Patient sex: M
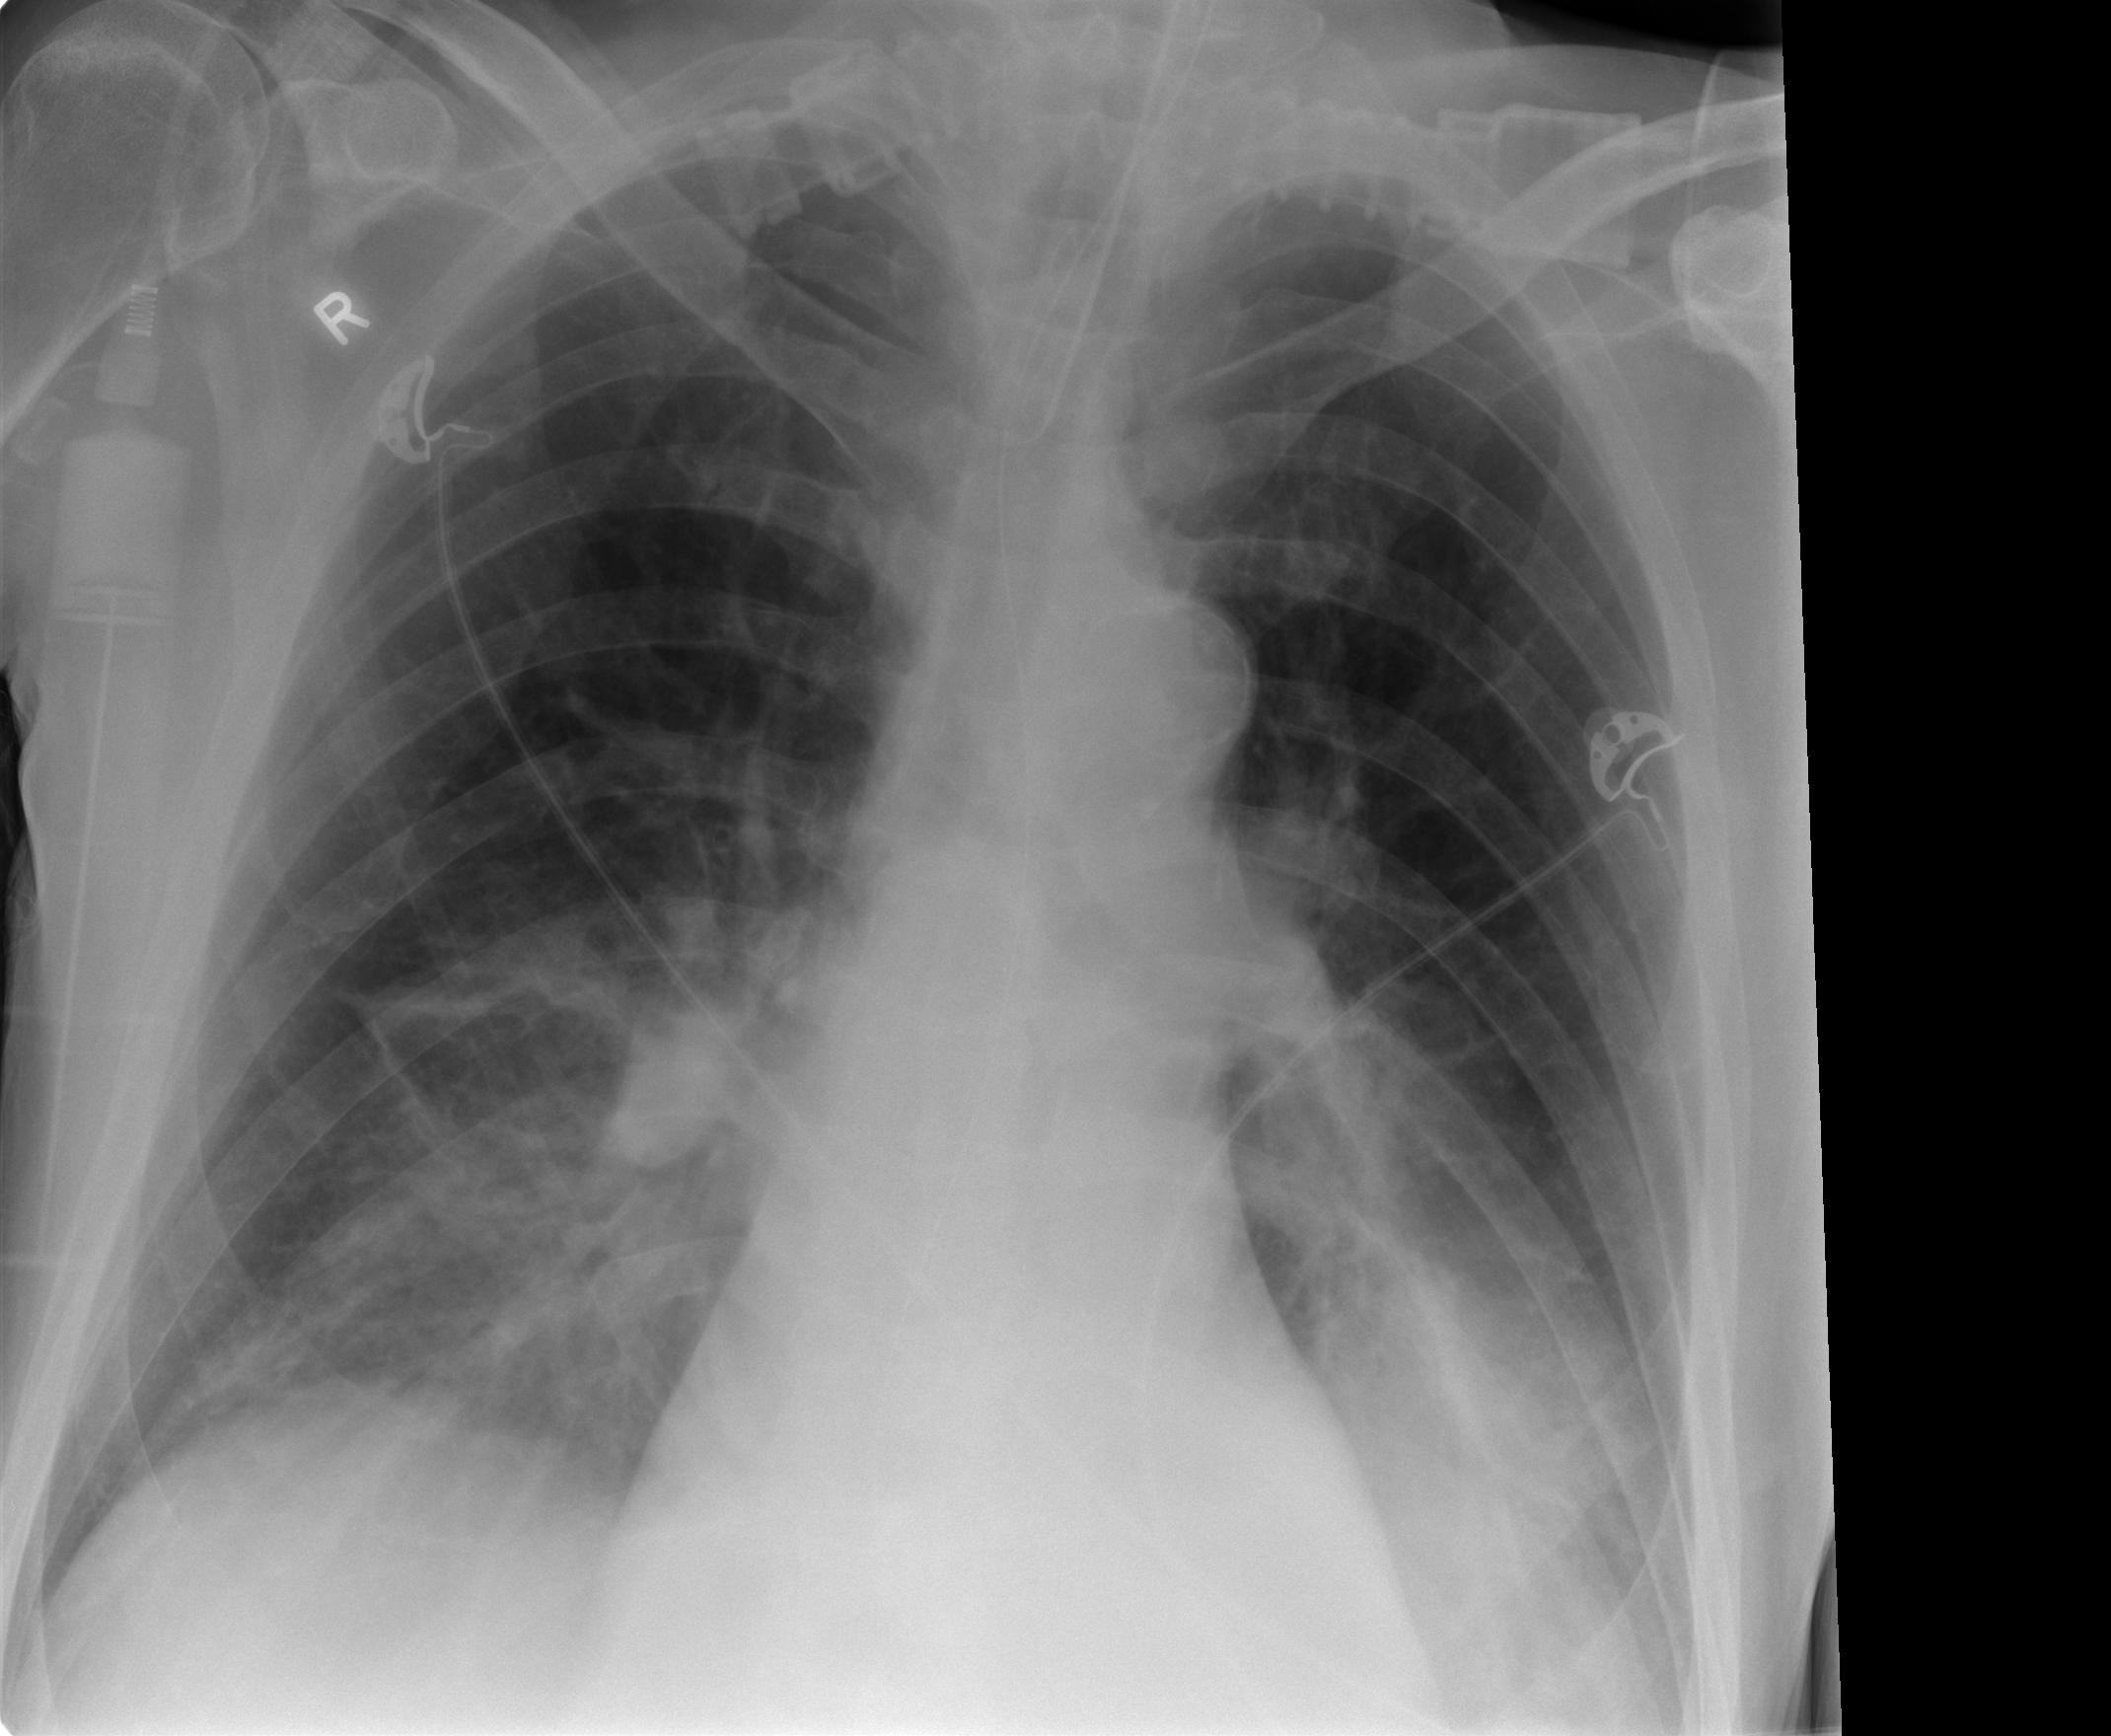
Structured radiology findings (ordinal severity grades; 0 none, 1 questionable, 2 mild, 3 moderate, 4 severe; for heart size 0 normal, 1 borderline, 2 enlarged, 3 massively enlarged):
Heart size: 0
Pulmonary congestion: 3
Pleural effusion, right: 2
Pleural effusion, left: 3
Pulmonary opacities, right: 0
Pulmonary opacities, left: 2
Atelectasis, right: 0
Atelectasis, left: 0